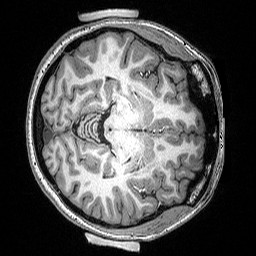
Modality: T1w
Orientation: axial